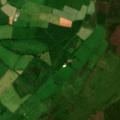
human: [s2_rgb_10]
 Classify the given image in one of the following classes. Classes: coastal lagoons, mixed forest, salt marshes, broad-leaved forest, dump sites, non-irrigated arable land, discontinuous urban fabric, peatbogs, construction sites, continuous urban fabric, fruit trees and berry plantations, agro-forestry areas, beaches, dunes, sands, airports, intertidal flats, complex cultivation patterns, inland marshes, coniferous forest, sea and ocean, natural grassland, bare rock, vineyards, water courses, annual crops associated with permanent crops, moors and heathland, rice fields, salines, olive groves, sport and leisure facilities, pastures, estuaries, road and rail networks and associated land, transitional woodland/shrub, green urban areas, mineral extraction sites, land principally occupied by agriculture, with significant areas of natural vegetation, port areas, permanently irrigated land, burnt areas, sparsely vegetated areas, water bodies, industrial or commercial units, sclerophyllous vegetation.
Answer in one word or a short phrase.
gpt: pastures, moors and heathland, transitional woodland/shrub, peatbogs